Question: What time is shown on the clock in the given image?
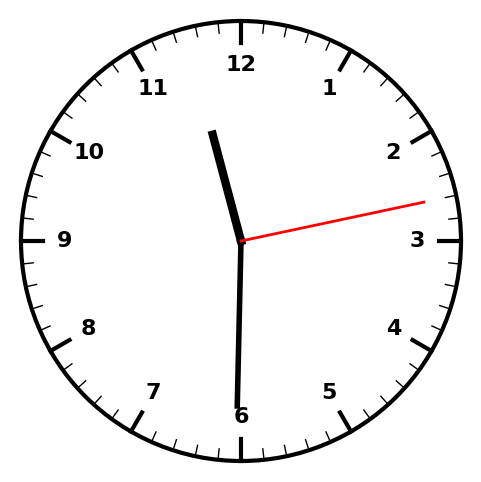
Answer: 11:30:13